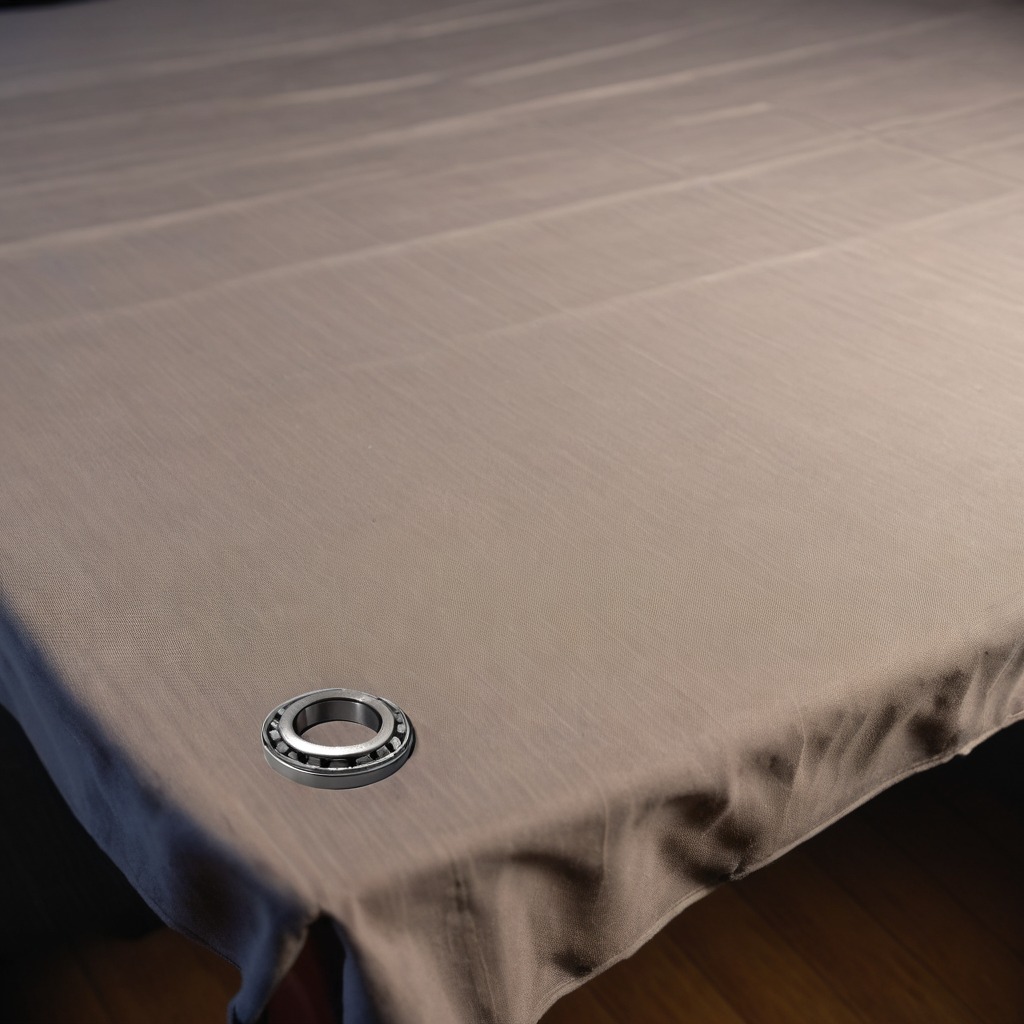
A metal ball bearing is lying on the wooden table.